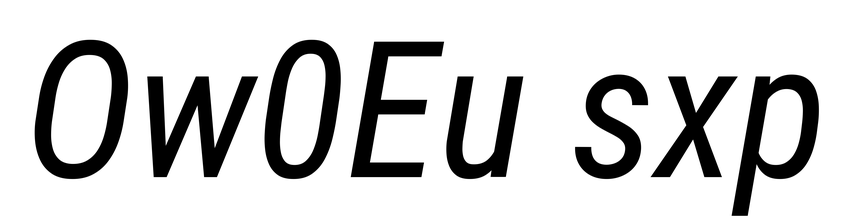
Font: Roboto-Italic_Condensed_Italic